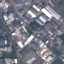
Label: Industrial